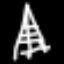
Label: The Eiffel Tower